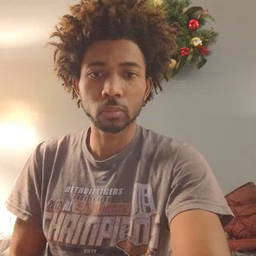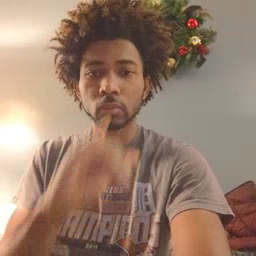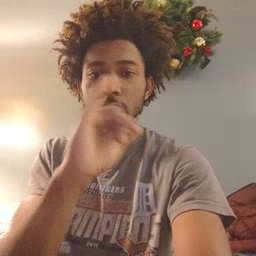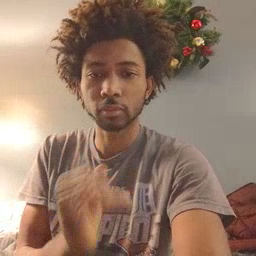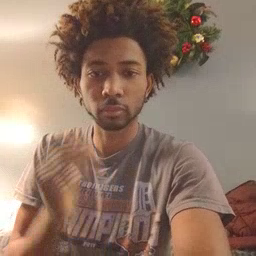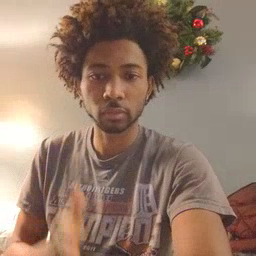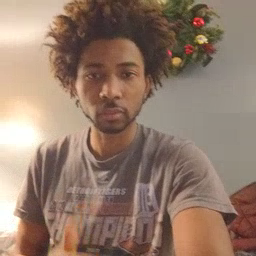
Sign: drawer